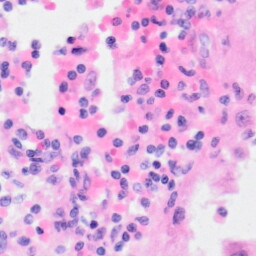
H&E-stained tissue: Kidney